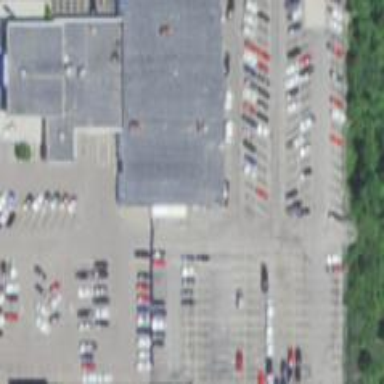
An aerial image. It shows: Commercial building with car shop.